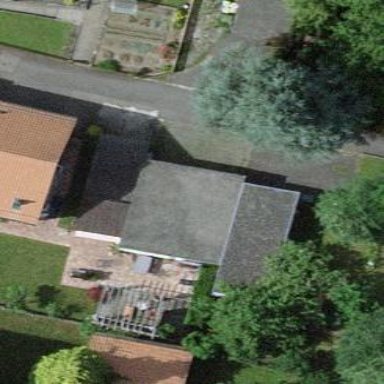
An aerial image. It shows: Garage.